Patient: sex M, age 61
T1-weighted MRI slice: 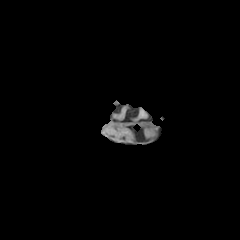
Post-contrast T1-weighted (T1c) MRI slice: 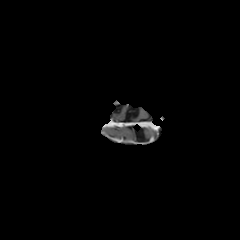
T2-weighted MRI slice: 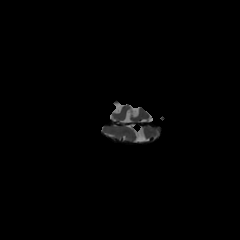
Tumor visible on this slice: no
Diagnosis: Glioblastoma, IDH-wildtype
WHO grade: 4